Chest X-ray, PA view. Patient: 55 years old, sex M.
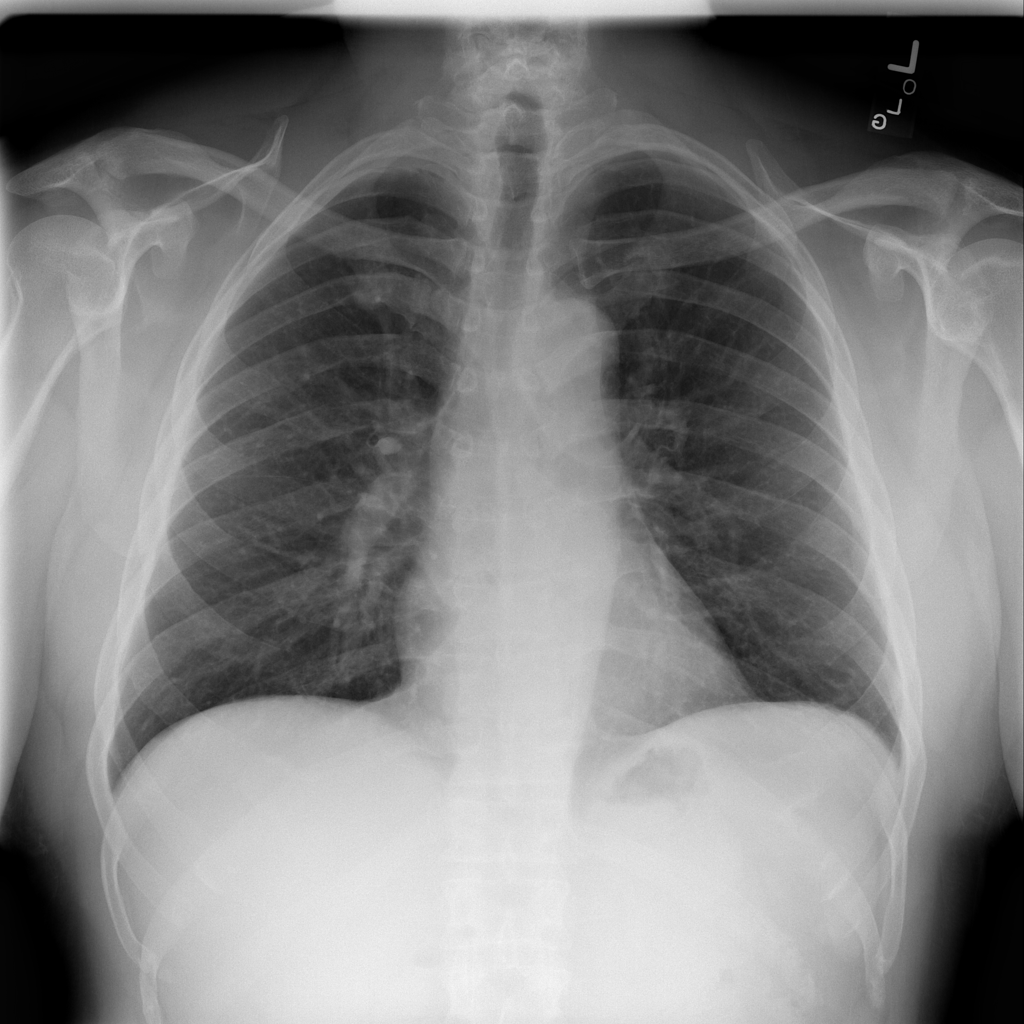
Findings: No Finding